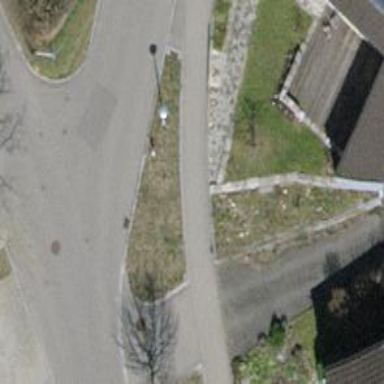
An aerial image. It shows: Asphalt footway.